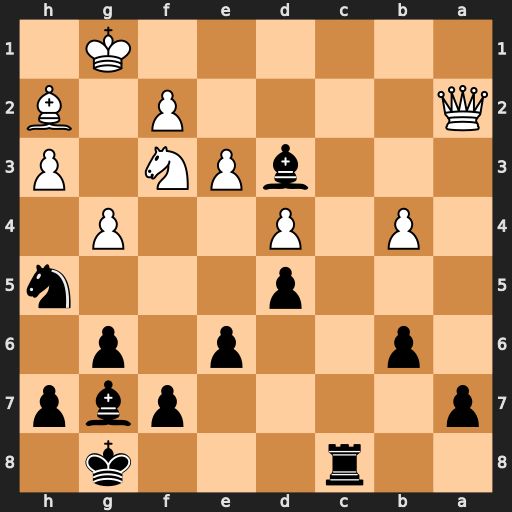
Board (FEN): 2r3k1/p4pbp/1p2p1p1/3p3n/1P1P2P1/3bPN1P/Q4P1B/6K1
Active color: b
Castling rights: -
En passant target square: -
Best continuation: Rc1+ Ne1 Rxe1+